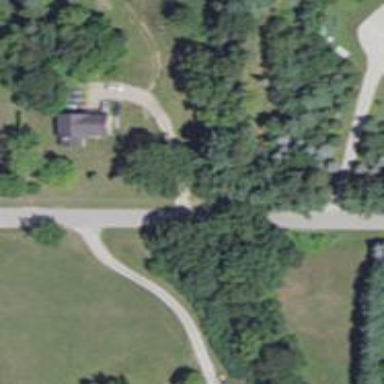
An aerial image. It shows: Driveway.